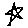
Label: star